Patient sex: M
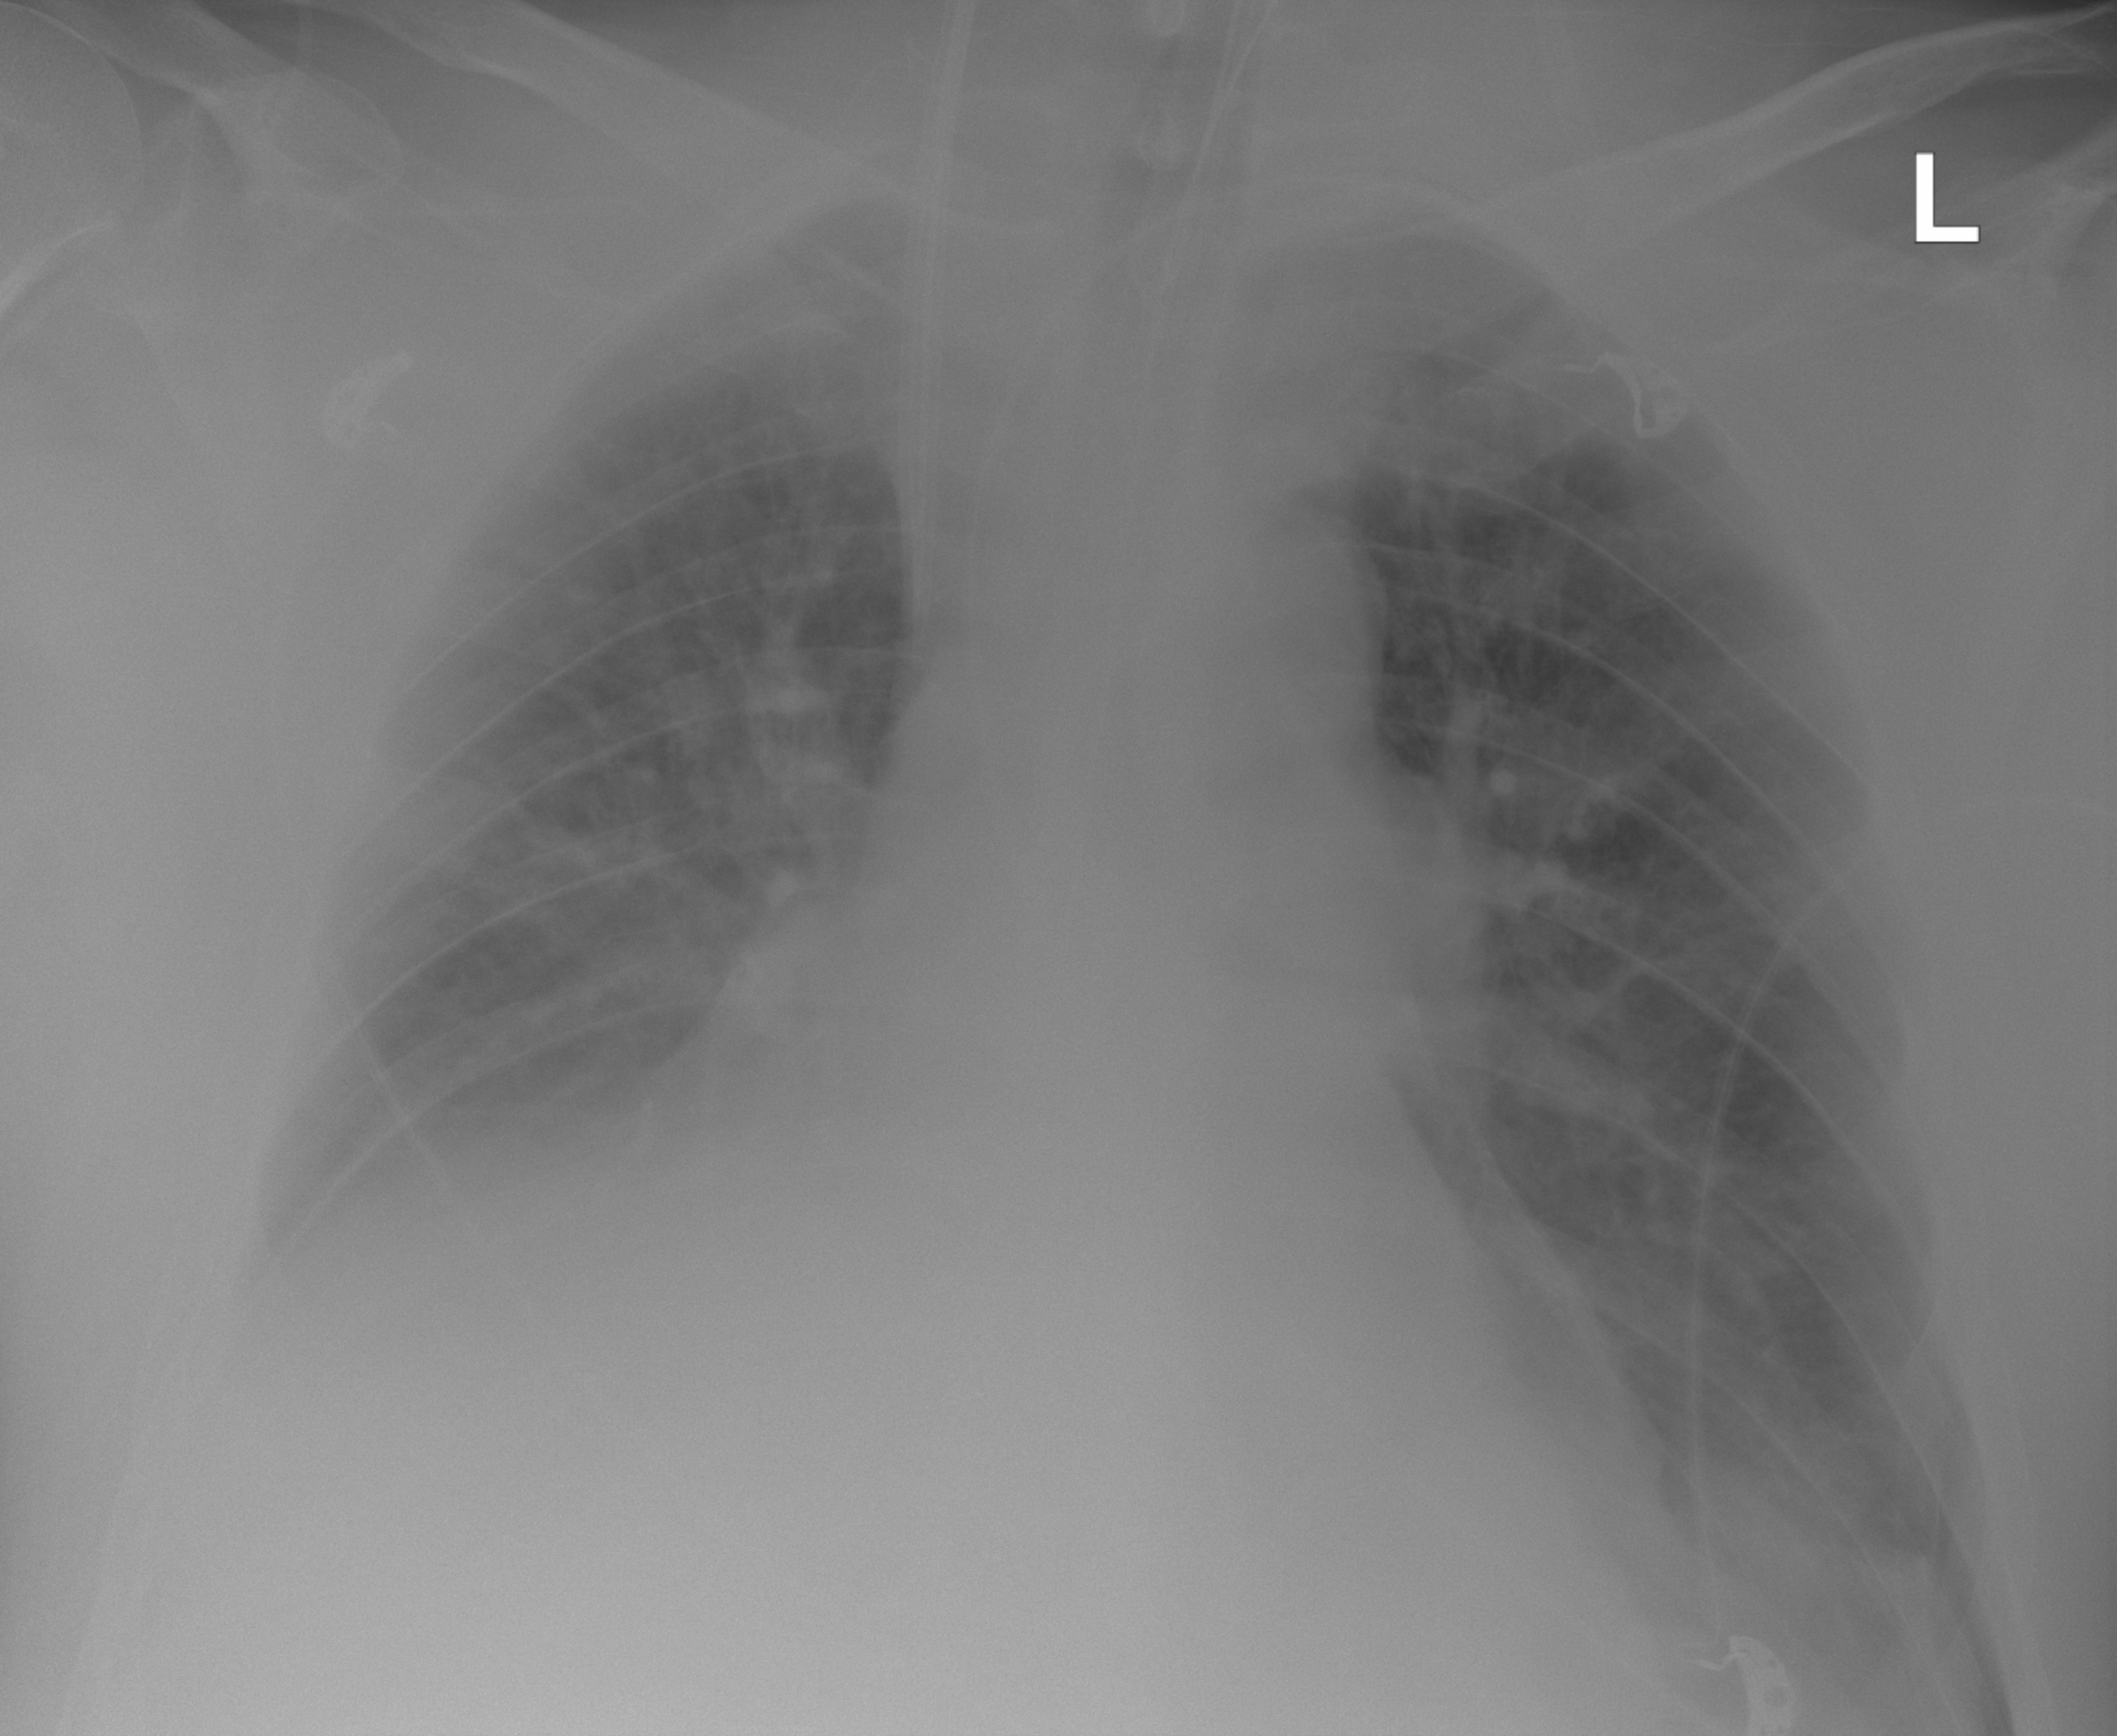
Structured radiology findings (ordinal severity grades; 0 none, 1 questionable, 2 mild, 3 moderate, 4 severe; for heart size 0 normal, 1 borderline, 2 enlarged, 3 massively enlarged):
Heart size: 0
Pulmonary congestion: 2
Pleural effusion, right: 2
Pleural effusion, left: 2
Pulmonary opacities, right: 2
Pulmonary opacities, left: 2
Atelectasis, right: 2
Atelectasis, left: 2